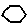
Label: hexagon